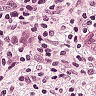
Metastatic tissue present: yes